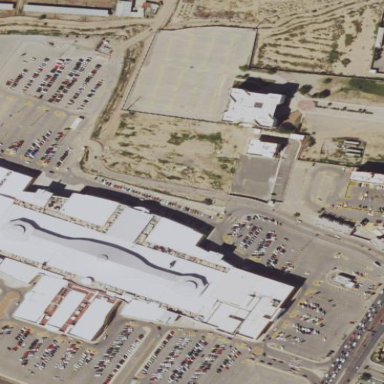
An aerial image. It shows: Commercial building that houses mall.